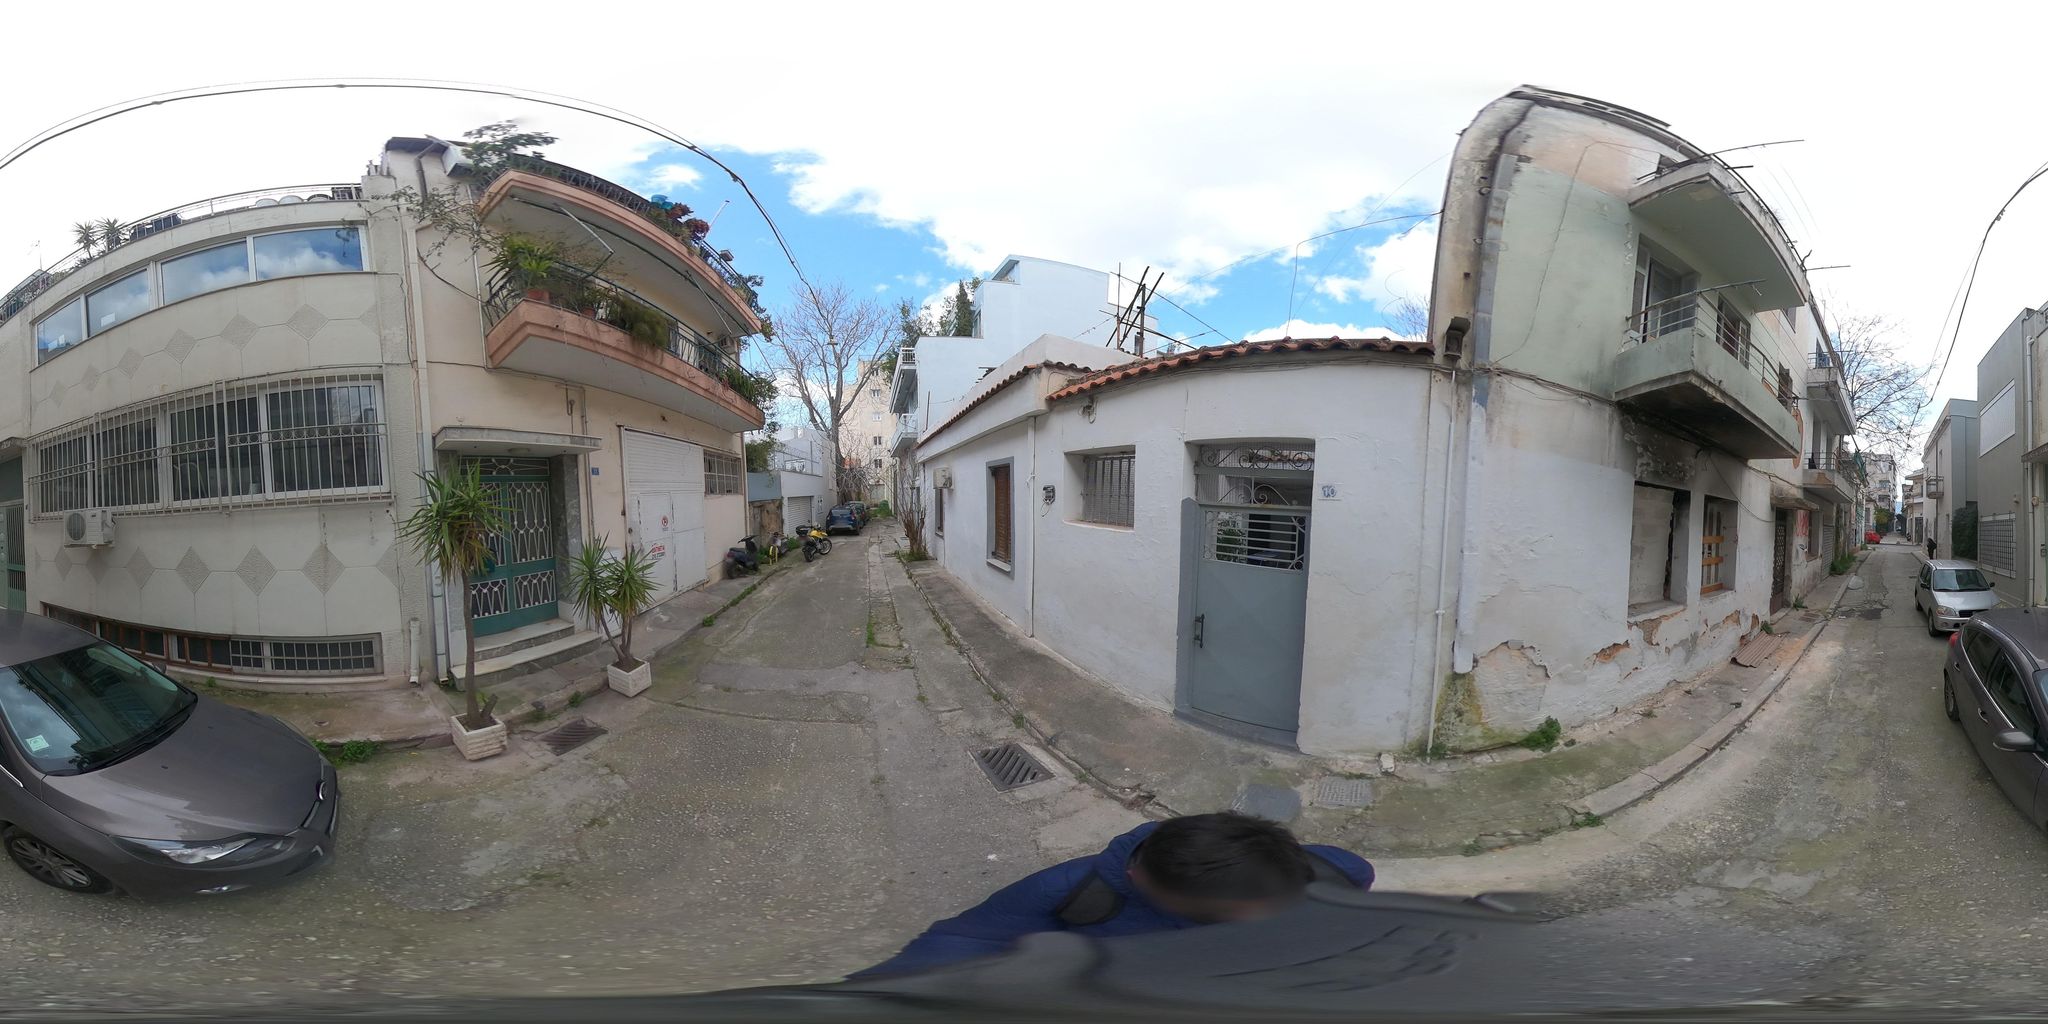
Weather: clear
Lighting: day
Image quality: good
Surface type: driving surface
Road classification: pedestrian
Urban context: urban centre
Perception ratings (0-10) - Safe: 1.15, Lively: 7.46, Beautiful: 5.03, Boring: 4.66, Depressing: 6.93, Wealthy: 0.56